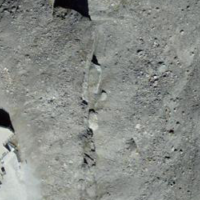
EUNIS habitat code: 48
Species observed at this site:
Phoenicurus ochruros